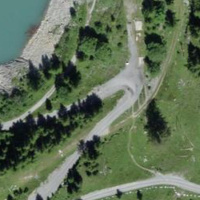
EUNIS habitat code: 23
Species observed at this site:
Parnassia palustris
Gymnadenia conopsea